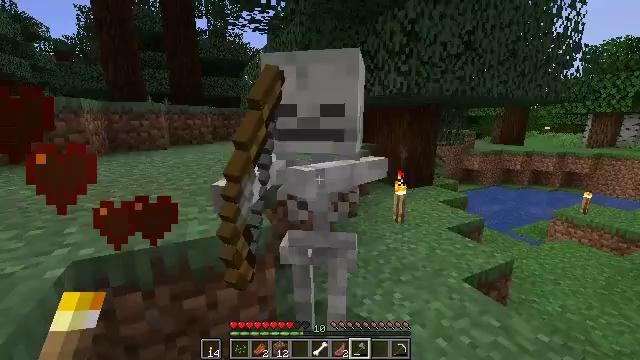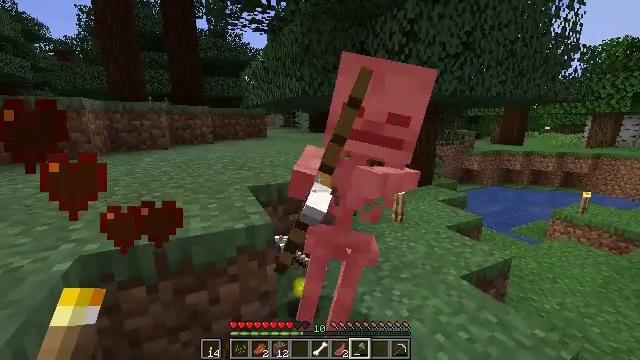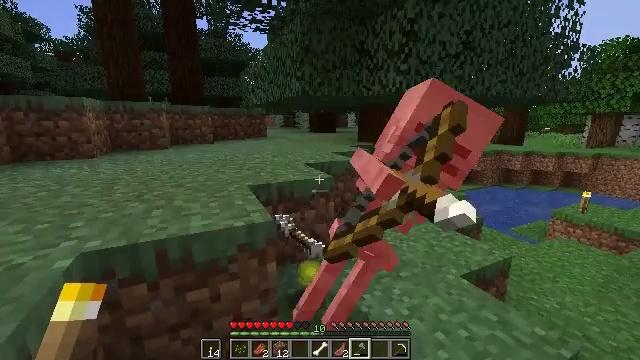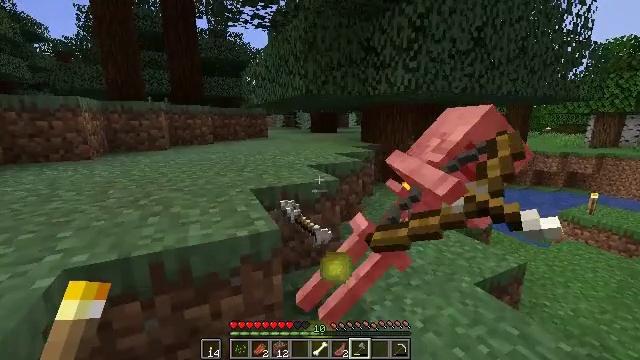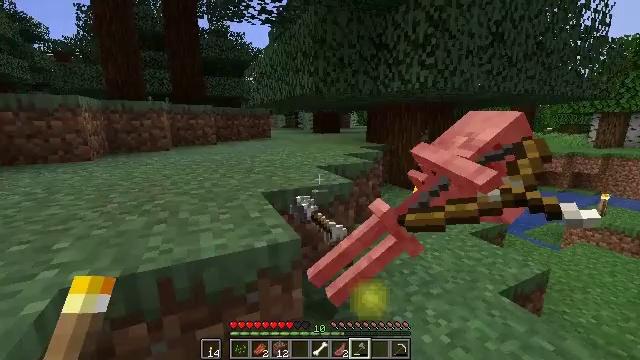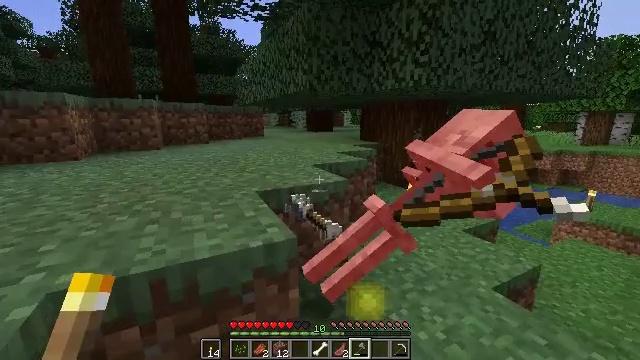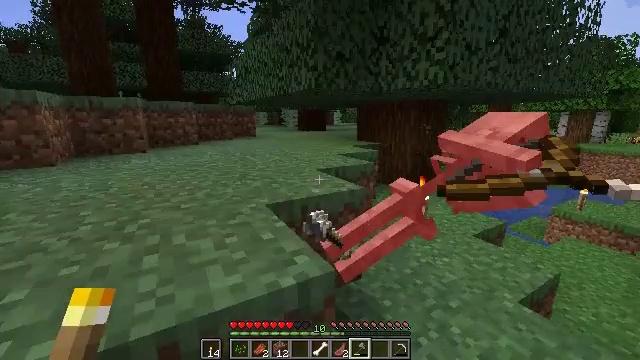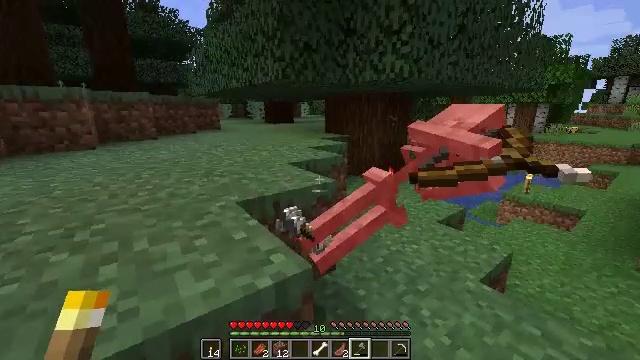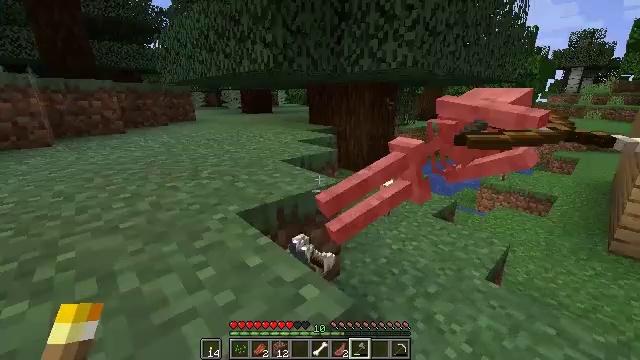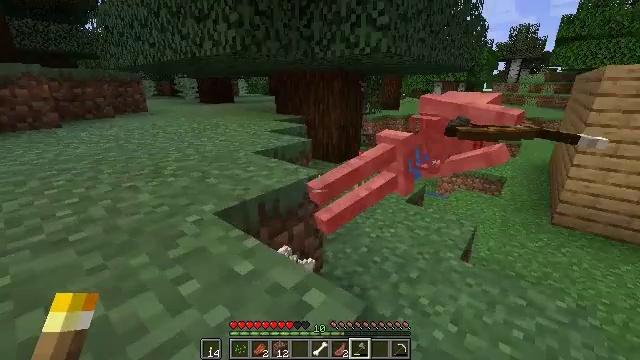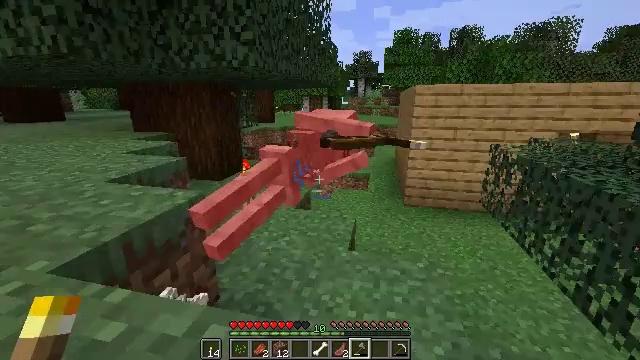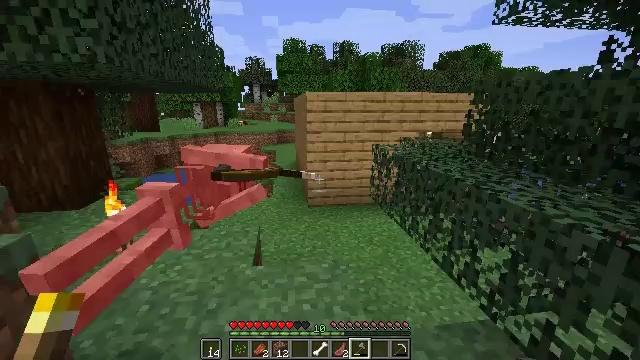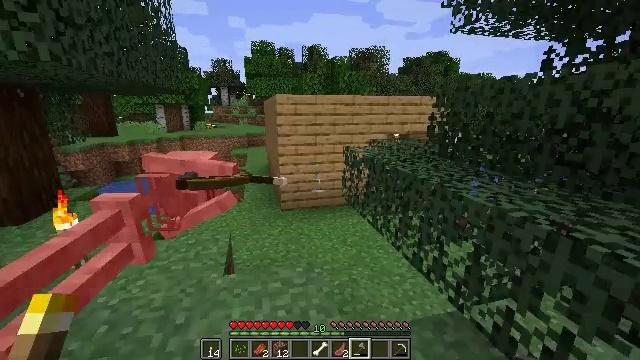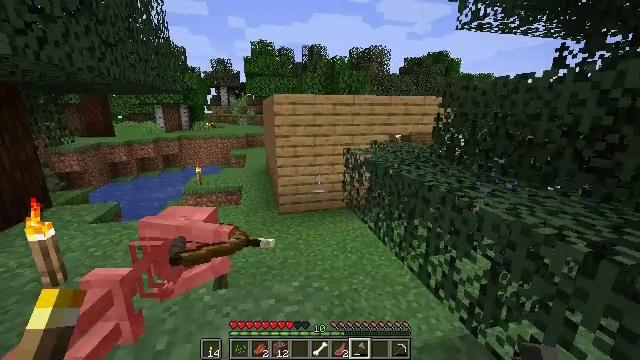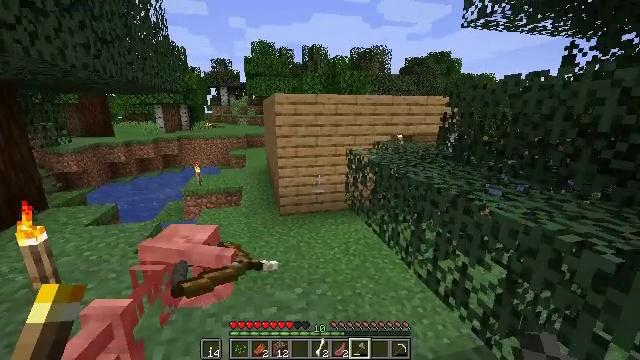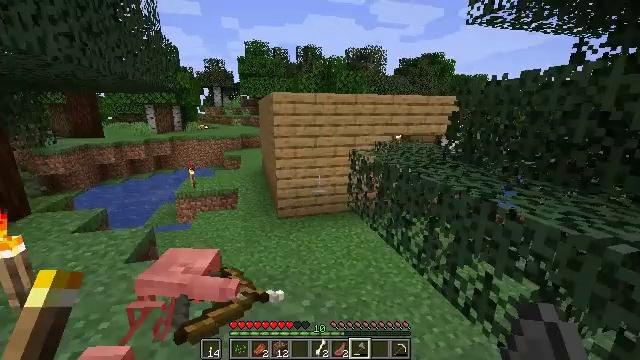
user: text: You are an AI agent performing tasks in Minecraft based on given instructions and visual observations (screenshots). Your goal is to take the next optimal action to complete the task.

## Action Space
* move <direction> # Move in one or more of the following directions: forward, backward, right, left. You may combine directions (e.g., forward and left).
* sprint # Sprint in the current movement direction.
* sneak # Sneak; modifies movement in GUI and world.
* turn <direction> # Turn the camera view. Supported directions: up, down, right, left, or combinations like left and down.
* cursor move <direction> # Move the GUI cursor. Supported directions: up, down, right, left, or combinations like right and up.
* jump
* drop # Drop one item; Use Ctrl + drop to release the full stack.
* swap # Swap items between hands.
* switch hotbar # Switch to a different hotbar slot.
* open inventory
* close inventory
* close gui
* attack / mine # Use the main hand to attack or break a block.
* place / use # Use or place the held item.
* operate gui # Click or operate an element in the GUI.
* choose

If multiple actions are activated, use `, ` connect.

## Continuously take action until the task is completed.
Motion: motion action
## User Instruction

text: Kill mobs.
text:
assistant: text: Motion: no_op
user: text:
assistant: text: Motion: move forward
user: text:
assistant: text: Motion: move forward and move left
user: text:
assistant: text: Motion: move forward and move left
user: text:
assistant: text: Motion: move forward and move left, turn right
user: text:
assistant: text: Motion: move forward and move left, turn right
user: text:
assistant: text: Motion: move forward and move left, turn right and down
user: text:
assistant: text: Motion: move forward and move left, turn right and down
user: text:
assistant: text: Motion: move forward and move left, turn right and down
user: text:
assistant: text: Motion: move forward and move left, turn right and up
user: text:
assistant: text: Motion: move forward and move right, turn right and up
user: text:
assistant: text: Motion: move forward and move right, turn right
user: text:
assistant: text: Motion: move forward and move left
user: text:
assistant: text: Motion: move forward and move left
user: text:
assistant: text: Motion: move forward and move left, turn right
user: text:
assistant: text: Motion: move left, turn right
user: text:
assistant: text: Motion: move back and move left, turn right
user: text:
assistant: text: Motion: move back and move left, turn right and down
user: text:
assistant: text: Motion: move back and move left
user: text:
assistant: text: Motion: move back
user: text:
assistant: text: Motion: move back, jump
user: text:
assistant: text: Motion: move back, turn right, jump
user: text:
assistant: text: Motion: move back, jump
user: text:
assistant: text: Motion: move back, jump
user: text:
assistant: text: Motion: move back, turn right
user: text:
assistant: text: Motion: move back, turn right and down
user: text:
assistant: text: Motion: move back, turn right and down
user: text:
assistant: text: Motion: move back, turn right
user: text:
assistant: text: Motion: move back, turn right
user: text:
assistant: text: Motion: move back